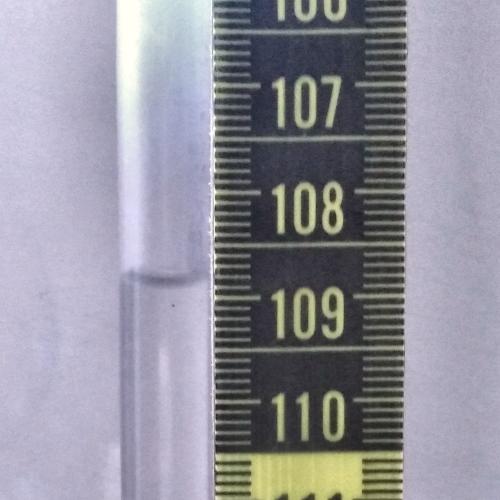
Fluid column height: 108.8 cm